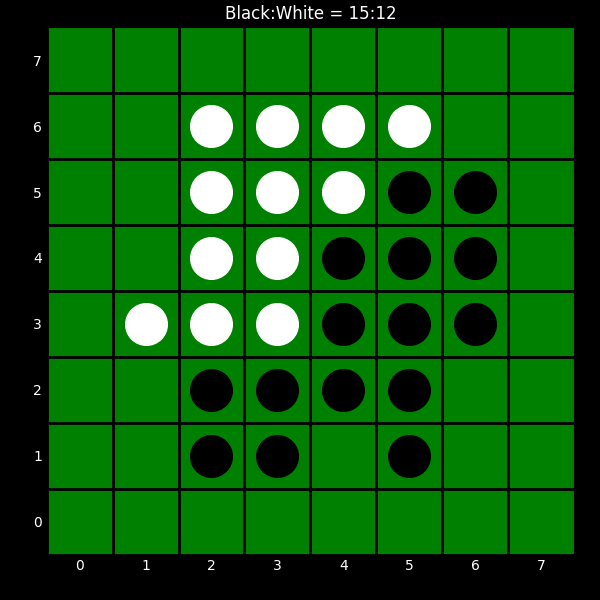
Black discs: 15
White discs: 12